Field crop: maize
Growth stage: 1
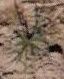
Species: salsola